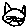
Label: cat